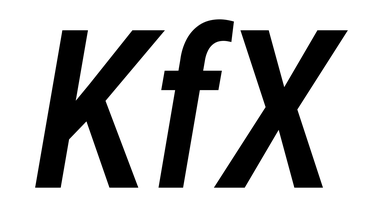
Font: Roboto-Italic_Condensed_Medium_Italic